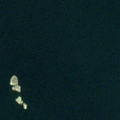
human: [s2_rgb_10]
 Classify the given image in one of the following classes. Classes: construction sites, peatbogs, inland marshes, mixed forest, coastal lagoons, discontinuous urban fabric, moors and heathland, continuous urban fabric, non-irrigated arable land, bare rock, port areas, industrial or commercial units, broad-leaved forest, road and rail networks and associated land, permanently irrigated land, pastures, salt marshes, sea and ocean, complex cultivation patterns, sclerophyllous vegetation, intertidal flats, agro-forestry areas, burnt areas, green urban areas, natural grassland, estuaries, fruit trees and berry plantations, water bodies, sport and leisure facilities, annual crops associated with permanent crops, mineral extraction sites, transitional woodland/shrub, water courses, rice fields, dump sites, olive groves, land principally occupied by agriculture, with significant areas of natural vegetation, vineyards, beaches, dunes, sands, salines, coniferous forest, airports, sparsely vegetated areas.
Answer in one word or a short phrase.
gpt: sea and ocean